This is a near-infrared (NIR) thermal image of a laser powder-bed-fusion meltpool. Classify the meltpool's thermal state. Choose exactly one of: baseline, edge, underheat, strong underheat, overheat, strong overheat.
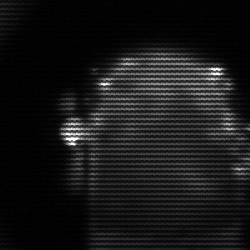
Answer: baseline